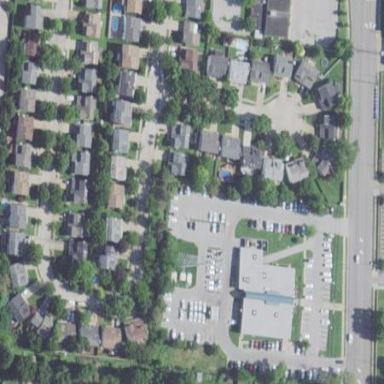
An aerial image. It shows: Residential area composed of single-family homes.